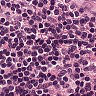
Metastatic tissue present: no